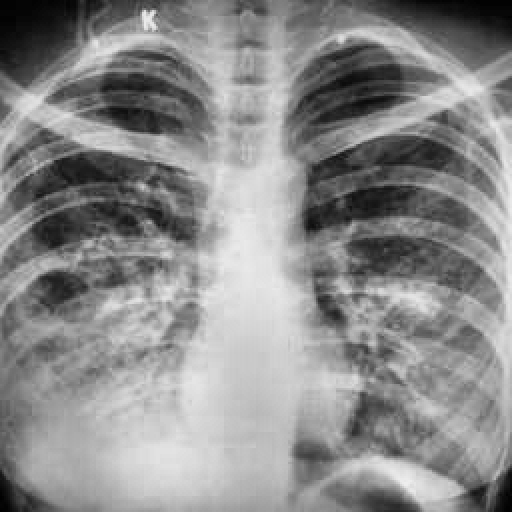
Finding: TUBERCULOSIS